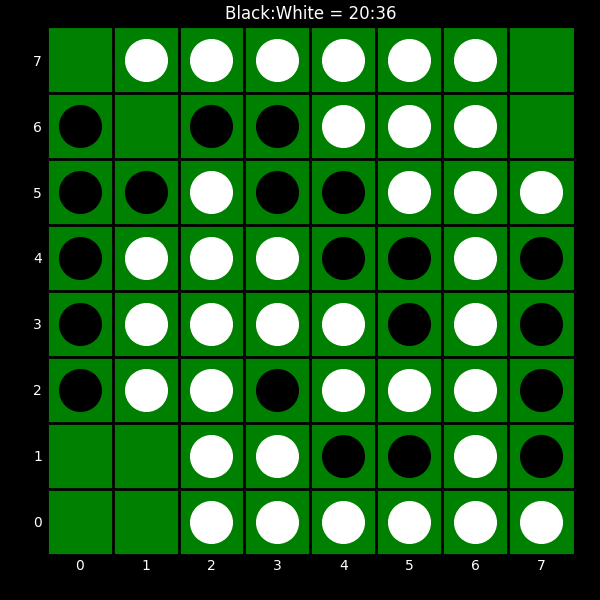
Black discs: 20
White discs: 36